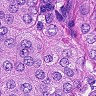
Metastatic tissue present: yes